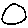
Label: circle